Interaction volume radius: 10 \u00c5
Interaction volume height: 10 \u00c5
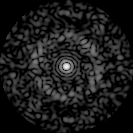
Disorder parameter: 0.8272